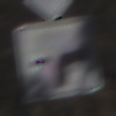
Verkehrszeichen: VerlaufVorfahrtsstrasse9
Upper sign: Vorfahrtsstrasse
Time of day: Midday
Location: Outdoor (Nature)
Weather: Clear
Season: NotSpecified
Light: Natural